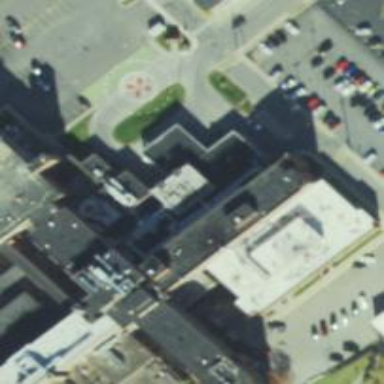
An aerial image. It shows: Hospital building.